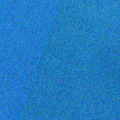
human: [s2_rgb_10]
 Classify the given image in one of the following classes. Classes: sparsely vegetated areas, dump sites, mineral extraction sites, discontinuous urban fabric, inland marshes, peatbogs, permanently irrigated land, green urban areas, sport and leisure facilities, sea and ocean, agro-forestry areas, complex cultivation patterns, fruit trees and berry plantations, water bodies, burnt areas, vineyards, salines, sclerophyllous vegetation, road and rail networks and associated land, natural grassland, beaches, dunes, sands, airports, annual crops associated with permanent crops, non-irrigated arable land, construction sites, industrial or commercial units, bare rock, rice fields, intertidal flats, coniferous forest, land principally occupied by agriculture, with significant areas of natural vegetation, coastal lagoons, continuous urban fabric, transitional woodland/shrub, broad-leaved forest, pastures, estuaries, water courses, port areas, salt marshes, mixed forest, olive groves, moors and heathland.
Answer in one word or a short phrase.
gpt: sea and ocean